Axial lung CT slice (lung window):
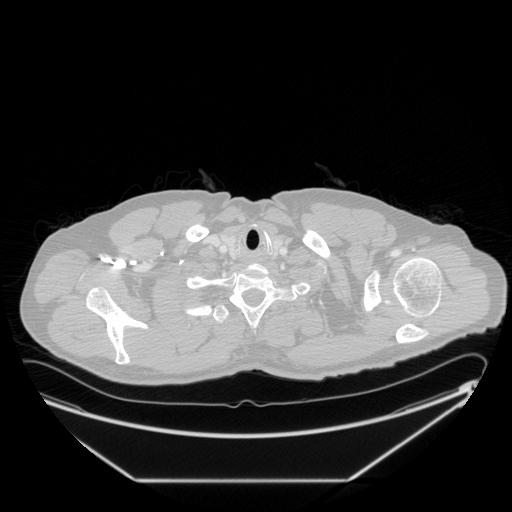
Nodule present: no